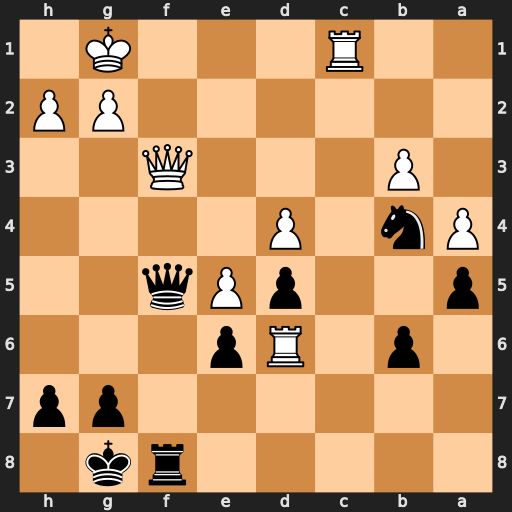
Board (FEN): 5rk1/6pp/1p1Rp3/p2pPq2/Pn1P4/1P3Q2/6PP/2R3K1
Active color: b
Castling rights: -
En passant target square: -
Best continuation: Qg5 Qxf8+ Kxf8 Rf1+ Kg8